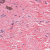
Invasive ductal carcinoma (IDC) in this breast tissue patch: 0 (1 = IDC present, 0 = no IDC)